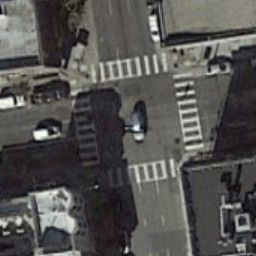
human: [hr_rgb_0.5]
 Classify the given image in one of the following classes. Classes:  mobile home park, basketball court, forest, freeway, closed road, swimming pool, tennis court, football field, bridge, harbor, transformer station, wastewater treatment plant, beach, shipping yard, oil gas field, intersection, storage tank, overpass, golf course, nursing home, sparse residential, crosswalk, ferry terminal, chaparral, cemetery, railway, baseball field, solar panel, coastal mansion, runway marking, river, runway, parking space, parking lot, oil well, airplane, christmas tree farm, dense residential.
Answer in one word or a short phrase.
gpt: crosswalk